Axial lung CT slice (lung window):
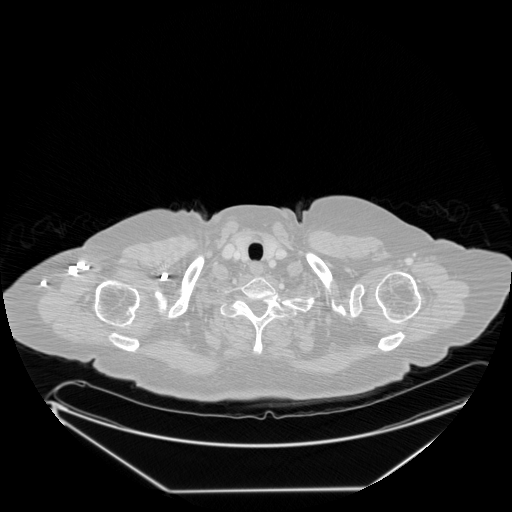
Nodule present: no